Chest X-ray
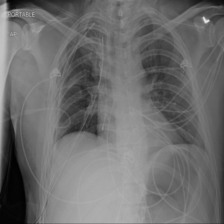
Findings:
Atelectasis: negative
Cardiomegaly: negative
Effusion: negative
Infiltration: negative
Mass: negative
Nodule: negative
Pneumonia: negative
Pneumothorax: negative
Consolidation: negative
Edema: negative
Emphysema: negative
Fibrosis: negative
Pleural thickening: negative
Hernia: negative